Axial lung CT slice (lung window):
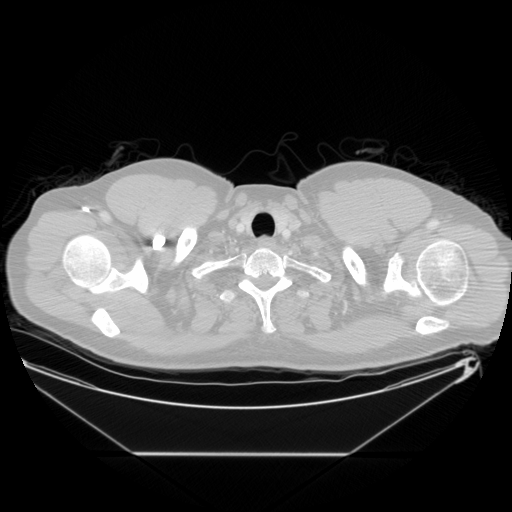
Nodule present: no